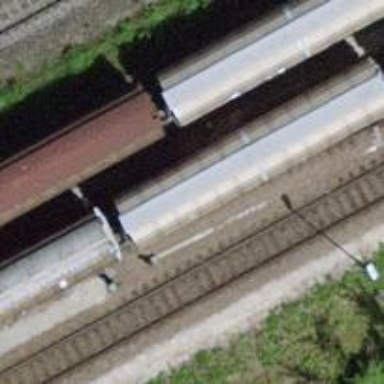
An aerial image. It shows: Single-track electrified railway with contact line. It is spur line for service.